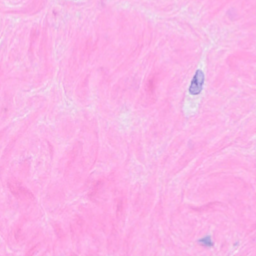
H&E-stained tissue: Breast